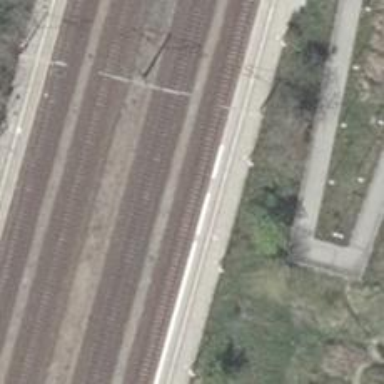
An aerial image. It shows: Railway stop with public transport stop position.